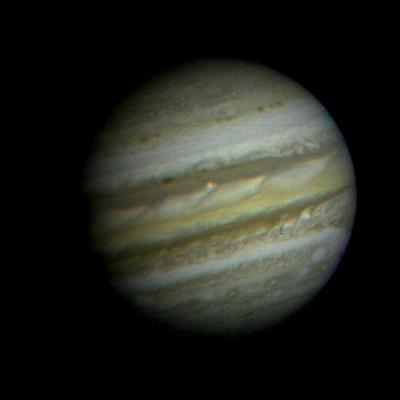
Voyager Picture of Jupiter Jupiter, Voyager